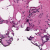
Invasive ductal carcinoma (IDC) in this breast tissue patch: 0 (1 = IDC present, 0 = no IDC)